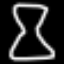
Label: hourglass